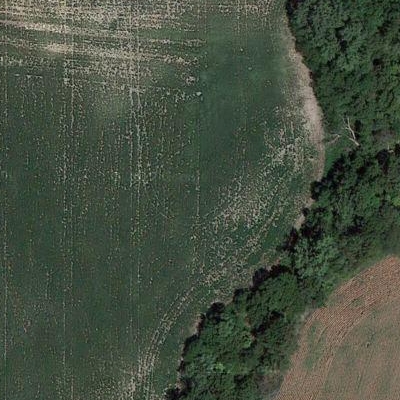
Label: Forest